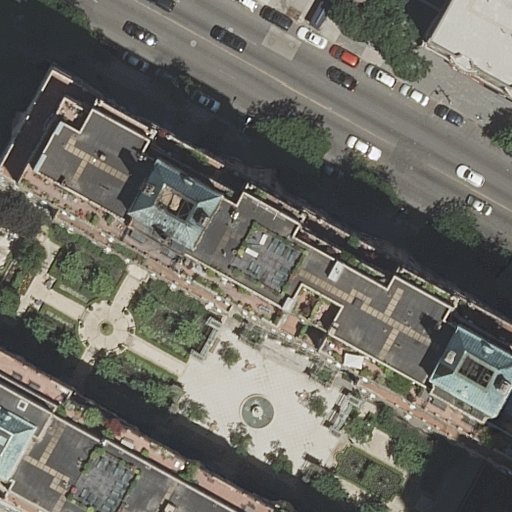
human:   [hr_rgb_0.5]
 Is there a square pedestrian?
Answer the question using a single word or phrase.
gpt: no

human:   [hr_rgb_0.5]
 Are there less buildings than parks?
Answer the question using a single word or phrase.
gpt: no

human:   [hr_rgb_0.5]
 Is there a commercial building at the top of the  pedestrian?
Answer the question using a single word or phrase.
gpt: no

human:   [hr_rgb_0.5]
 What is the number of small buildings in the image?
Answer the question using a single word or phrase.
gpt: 0

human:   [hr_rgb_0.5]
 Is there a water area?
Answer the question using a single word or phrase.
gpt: no

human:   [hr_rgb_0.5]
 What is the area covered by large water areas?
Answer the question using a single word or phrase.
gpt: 0m2

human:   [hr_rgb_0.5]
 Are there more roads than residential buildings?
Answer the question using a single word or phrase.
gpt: no

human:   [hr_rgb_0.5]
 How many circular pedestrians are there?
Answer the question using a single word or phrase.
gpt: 0

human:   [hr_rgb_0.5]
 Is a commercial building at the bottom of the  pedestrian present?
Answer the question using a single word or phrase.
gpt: no

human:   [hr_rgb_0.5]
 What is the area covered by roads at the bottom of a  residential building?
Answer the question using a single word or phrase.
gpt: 0m2

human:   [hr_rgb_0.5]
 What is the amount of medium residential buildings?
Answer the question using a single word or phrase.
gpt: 2

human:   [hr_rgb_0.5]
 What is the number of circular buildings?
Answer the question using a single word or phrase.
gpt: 0

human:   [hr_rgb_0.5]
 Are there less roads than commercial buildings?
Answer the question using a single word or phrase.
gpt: no

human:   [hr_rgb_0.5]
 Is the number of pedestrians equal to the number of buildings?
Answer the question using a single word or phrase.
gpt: no

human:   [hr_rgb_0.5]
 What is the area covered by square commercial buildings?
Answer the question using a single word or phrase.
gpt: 0m2

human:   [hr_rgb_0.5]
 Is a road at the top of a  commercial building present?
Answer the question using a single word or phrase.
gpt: no

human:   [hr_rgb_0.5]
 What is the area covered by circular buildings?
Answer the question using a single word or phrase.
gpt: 0m2

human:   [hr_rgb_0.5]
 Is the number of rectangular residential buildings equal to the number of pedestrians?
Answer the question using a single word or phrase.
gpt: no

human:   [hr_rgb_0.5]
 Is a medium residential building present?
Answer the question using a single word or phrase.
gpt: yes

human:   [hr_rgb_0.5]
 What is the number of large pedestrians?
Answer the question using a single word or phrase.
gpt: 0

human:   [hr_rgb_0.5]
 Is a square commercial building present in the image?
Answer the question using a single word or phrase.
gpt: no

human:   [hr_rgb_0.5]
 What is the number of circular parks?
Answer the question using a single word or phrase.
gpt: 0

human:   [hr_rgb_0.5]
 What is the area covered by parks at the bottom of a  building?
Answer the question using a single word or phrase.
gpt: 4m2

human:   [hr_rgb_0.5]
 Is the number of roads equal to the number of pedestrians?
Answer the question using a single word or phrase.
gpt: yes

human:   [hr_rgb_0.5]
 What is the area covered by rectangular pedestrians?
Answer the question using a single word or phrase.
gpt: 76m2

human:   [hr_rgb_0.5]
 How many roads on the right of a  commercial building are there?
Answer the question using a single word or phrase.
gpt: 0

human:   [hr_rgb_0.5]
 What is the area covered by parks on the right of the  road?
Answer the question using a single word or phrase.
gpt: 0m2

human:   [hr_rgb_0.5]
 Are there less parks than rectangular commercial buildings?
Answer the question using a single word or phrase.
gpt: no

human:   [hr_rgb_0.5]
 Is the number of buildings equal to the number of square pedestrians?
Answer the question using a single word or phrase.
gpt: no

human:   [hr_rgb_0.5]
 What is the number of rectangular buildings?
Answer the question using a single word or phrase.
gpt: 2

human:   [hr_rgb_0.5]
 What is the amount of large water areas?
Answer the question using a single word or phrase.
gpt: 0

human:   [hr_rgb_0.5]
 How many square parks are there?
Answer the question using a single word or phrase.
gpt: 0

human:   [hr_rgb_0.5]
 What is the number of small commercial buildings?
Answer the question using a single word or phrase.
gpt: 0

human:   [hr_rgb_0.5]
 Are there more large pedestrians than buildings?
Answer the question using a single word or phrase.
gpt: no

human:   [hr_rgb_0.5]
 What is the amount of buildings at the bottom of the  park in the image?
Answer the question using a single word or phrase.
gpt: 2

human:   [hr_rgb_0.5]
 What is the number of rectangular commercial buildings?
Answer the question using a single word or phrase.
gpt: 0